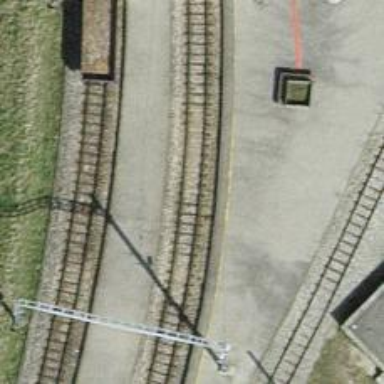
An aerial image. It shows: Narrow-gauge railway with single track. The railway is electrified with contact line.